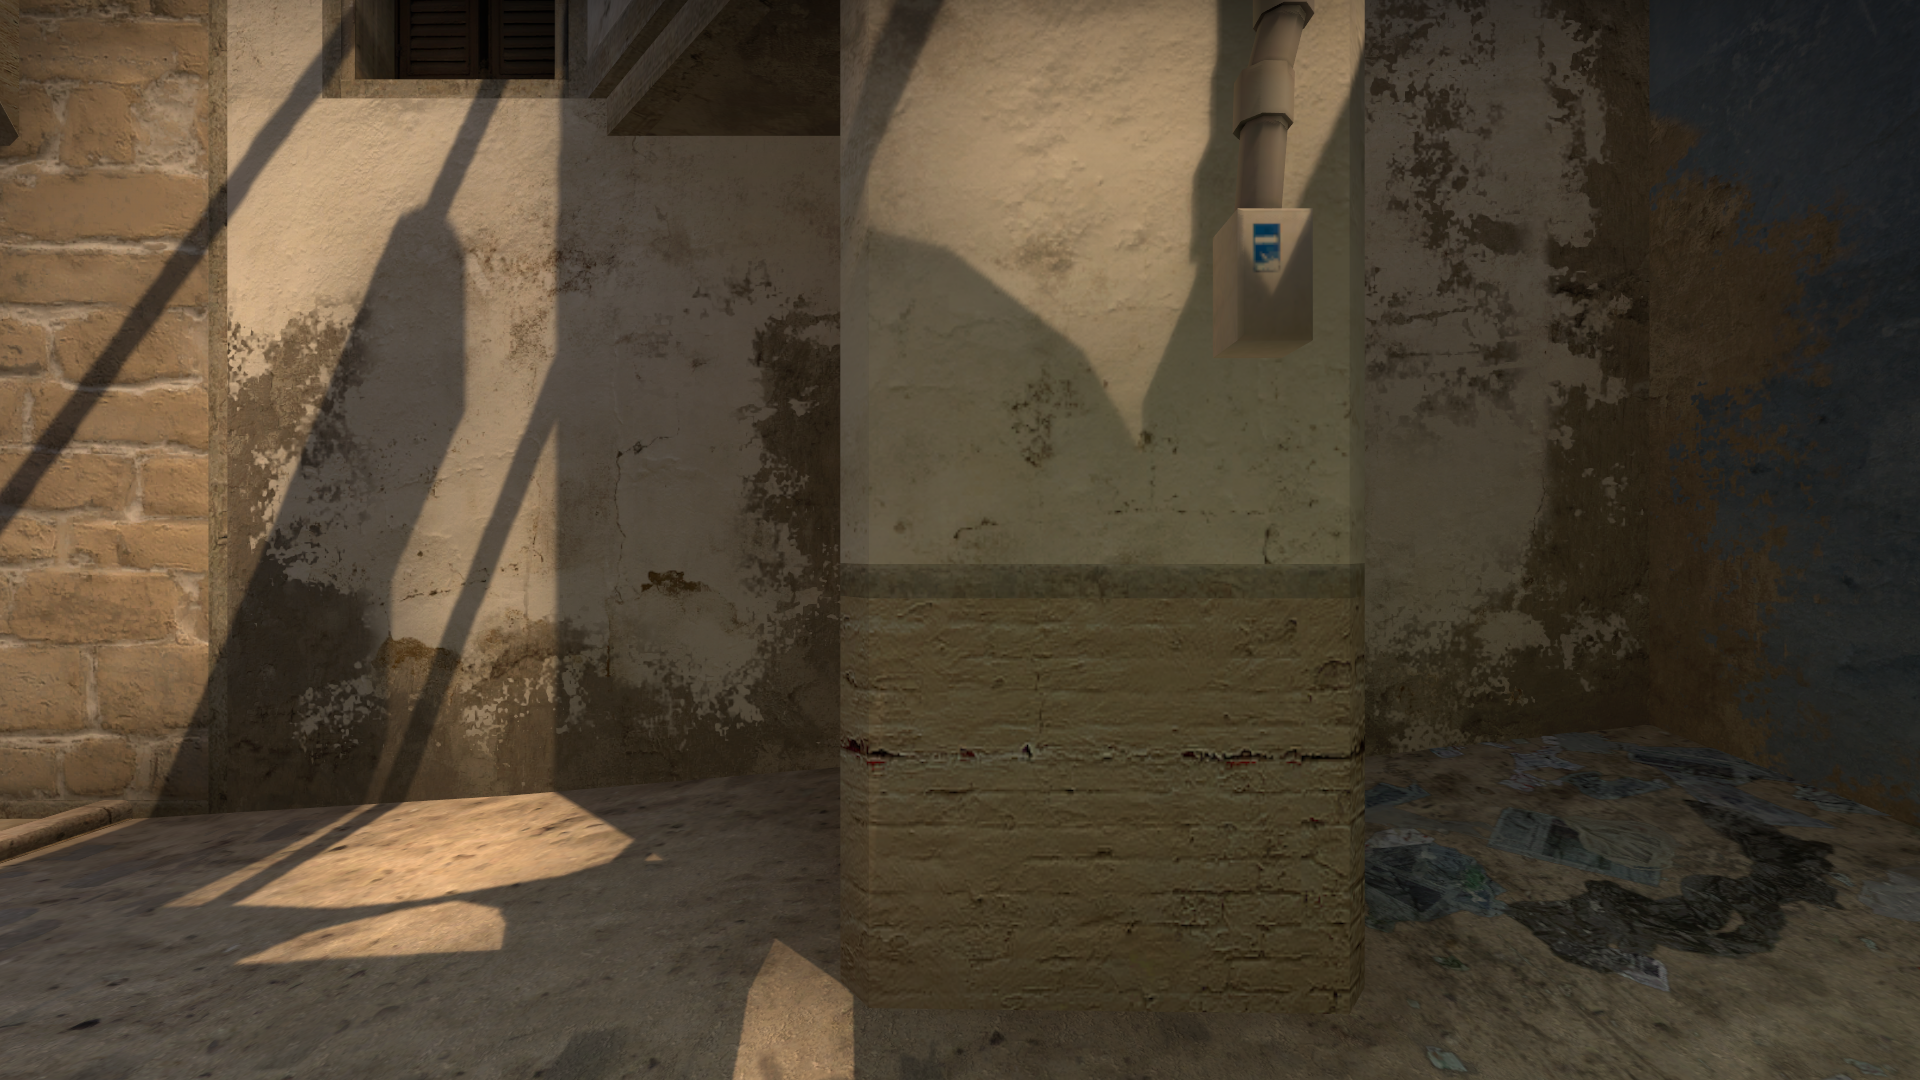
Map: de_mirage